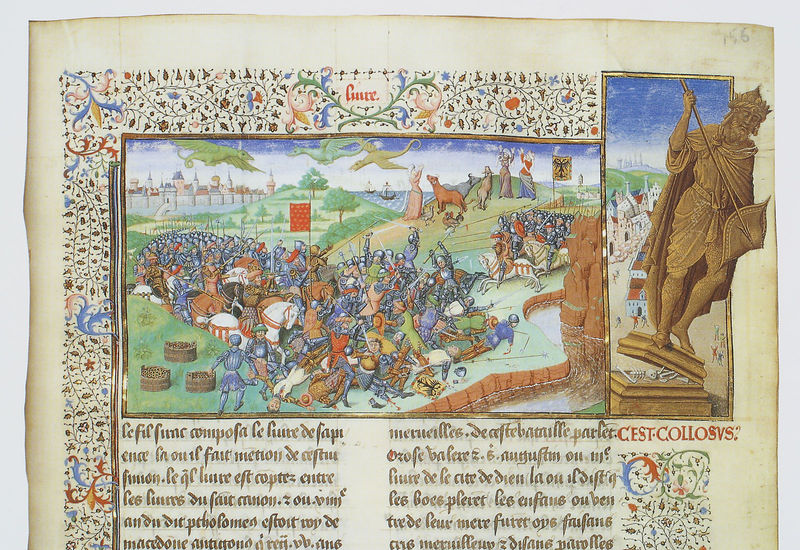
Titel: Chroniques de Hainout
Künstler: Jacobus de Guisia
Institution: Brüssel, Bibliothèque Royale
Schlagwörter: adler, blau, himmel, wasser, fluss, frauen, grün, landschaft, menschen, stadt, grau, rot, tiere, weg, ornament, silber, bild, figur, gold, pferd, turm, ranken, skulptur, schrift, fahne, körbe, berge, fels, mauer, rind, rand, krieg, schlacht, könig, lanze, soldaten, floral, ornamente, verzierung, deutsch, knochen, schild, buch, burg, seite, schwert, text, waffen, buchstaben, tote, helm, ritter, armee, heer, skelett, mittelalter, krieger, heiliger, lanzen, trog, verwundete, miniatur, drachen, handschrift, latein, buchmalerei, tröge, inkunabel, beschwörung, soldten, #schrift, sockelsturz